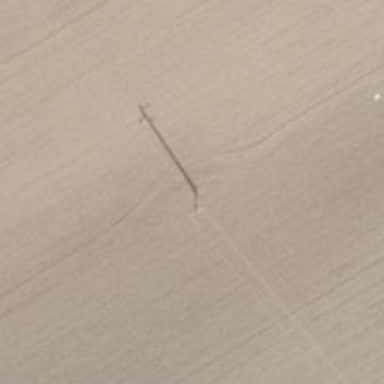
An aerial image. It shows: Power pole.